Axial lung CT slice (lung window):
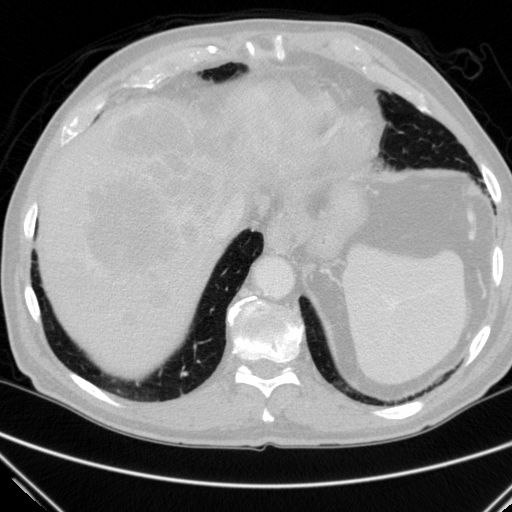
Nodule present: yes
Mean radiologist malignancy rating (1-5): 1.667